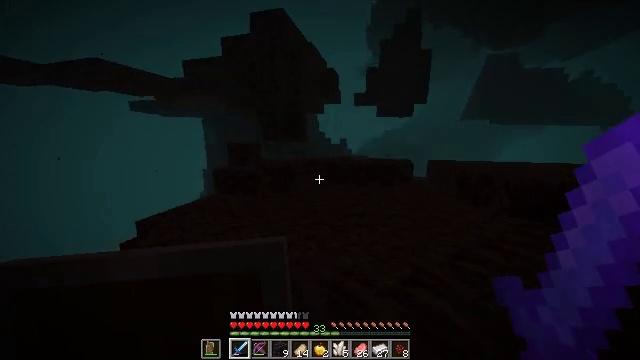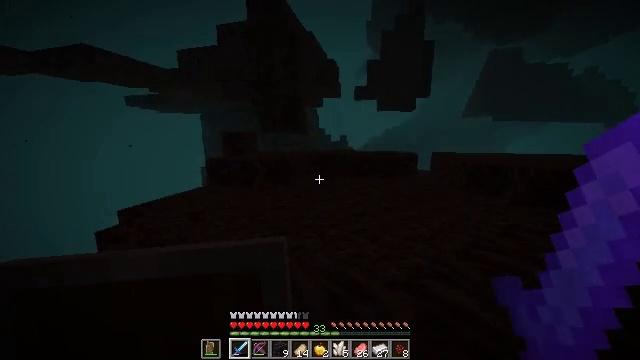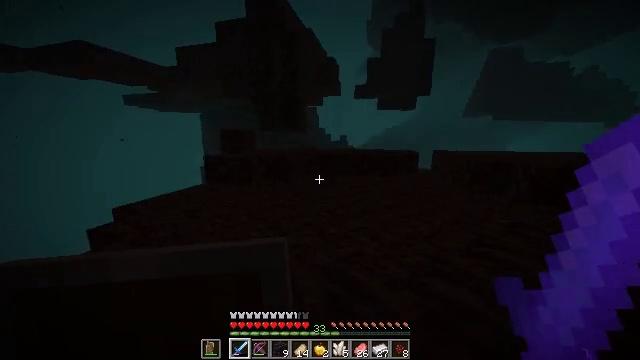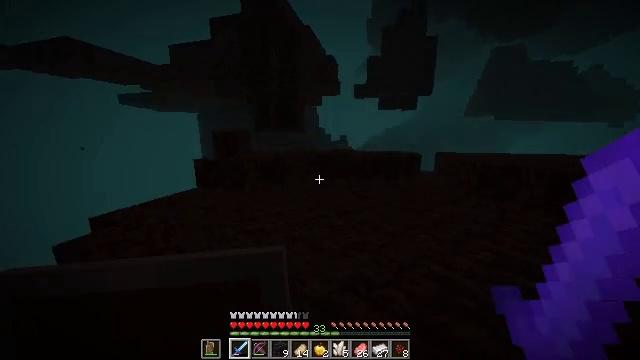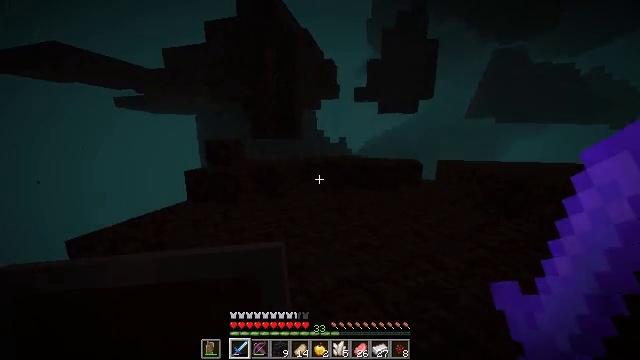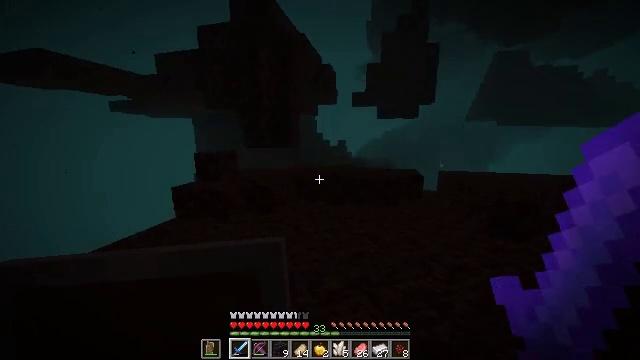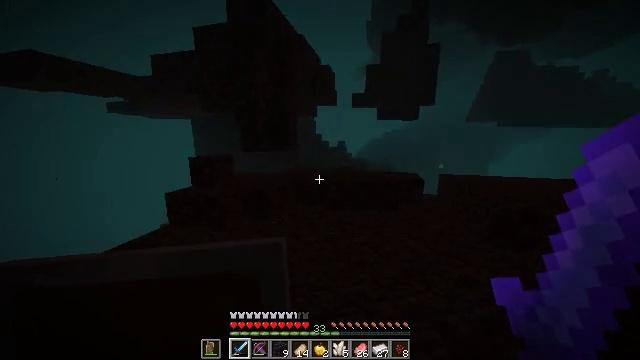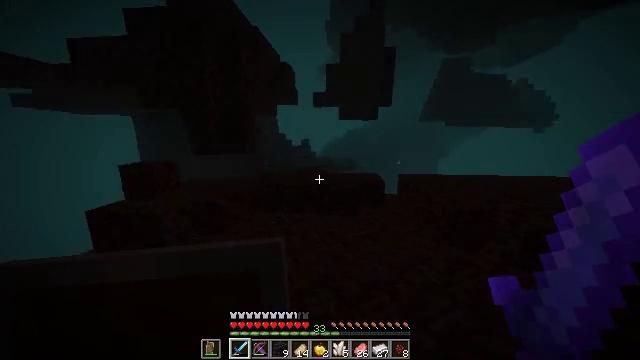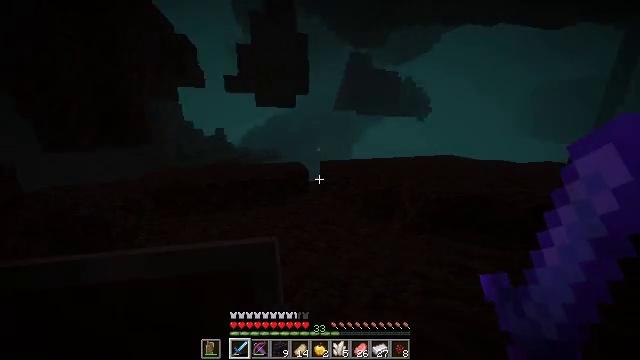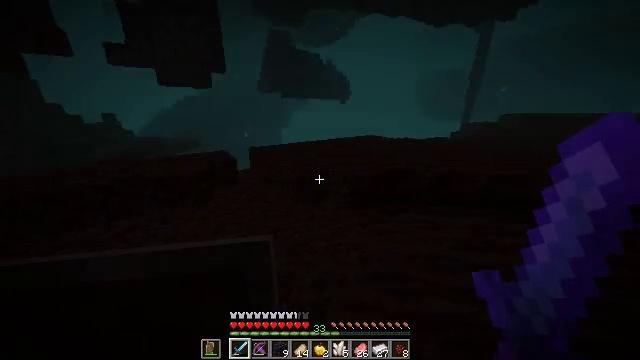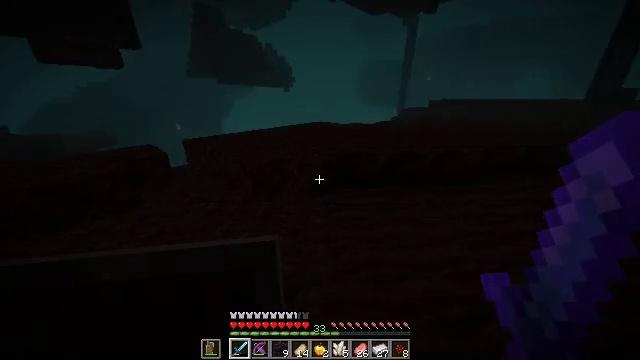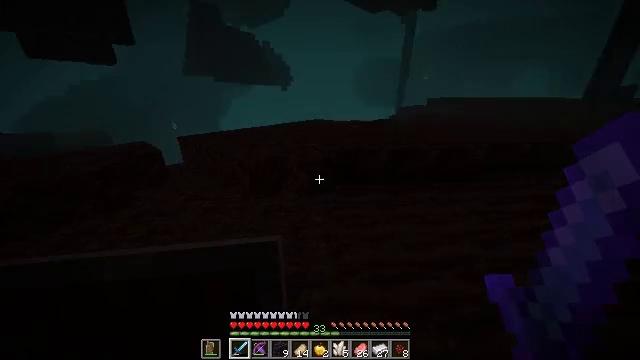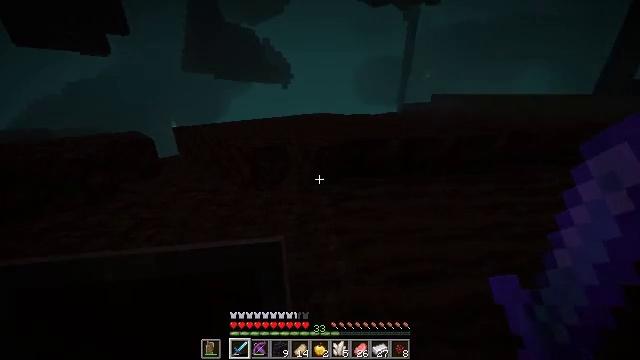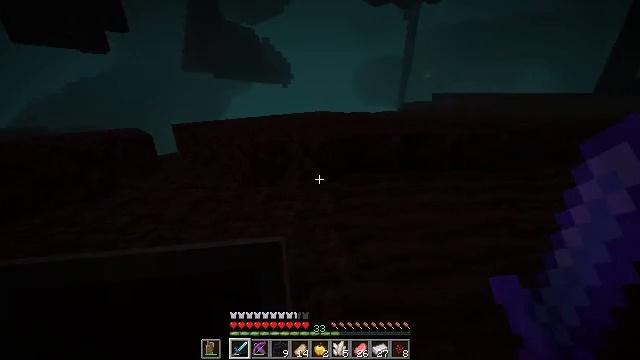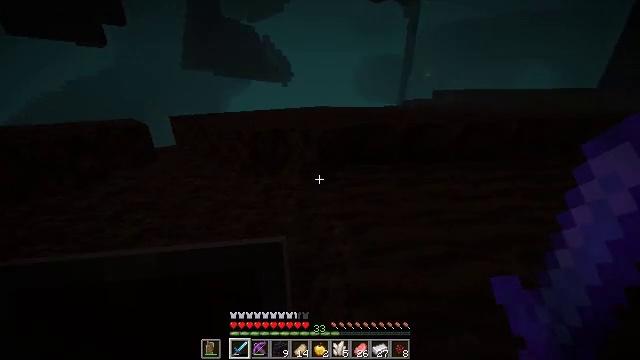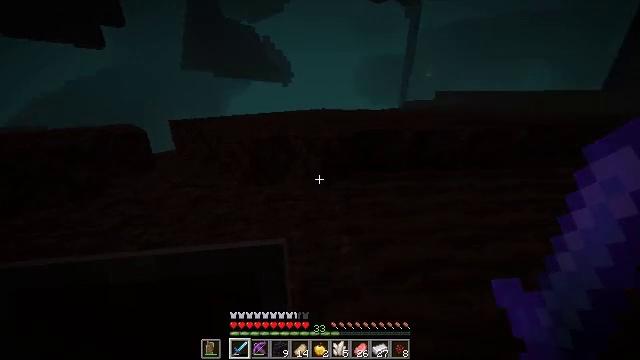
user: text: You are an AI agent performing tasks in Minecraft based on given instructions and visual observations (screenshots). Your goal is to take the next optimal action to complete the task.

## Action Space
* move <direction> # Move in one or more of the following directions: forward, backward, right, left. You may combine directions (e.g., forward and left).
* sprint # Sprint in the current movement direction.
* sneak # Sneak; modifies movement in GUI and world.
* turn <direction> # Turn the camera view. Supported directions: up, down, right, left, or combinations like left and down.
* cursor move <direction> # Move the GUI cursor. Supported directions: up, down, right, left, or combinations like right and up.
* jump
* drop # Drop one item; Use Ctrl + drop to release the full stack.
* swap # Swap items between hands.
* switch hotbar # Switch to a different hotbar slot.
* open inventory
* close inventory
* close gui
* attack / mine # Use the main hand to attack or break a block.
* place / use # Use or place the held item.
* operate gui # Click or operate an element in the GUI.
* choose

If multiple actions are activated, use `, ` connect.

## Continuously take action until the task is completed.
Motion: motion action
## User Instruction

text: Break the block holding the soul fire.
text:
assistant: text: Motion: move forward and move right, jump
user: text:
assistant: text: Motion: move forward and move right, jump
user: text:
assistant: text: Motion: move forward and move right, jump
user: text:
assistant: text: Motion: move forward and move right, jump
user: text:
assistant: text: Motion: move forward and move right, jump
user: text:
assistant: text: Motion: move forward and move right, jump
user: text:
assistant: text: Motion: move forward and move right, turn right, jump
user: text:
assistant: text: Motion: move forward and move right, turn right and down, jump
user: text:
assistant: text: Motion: move forward and move right, turn right and down, jump
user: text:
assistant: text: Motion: move forward and move right, turn right and down, jump
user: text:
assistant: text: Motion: move forward, jump
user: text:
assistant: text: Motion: move forward, jump
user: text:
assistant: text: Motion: move forward and move left, jump
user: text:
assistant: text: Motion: move forward and move left, jump
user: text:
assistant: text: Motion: move forward and move left, jump
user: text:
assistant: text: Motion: move forward and move left, jump
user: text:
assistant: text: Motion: move forward and move left, jump
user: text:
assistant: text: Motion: move forward and move left, jump
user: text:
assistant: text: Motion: move forward and move left, jump
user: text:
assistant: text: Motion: move forward and move left, jump
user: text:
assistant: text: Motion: move forward and move left, jump
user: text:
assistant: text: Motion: move forward and move left, turn right
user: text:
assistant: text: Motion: move forward and move left, turn right and up
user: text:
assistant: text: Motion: move forward, turn right and up
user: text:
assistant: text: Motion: move forward
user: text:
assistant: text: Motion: move forward
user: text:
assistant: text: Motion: move forward
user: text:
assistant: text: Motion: move forward
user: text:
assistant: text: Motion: move forward
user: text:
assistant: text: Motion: move forward